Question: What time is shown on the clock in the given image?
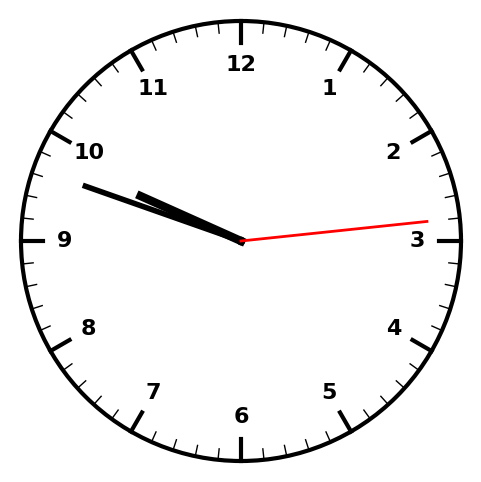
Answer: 09:48:14